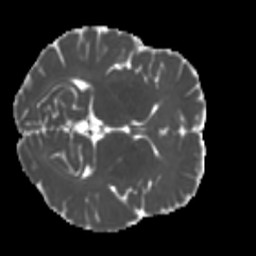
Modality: MD
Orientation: axial
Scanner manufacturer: siemens
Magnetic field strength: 3 T
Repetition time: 4 s
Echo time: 0.0594 s